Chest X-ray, PA view. Patient: 55 years old, sex M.
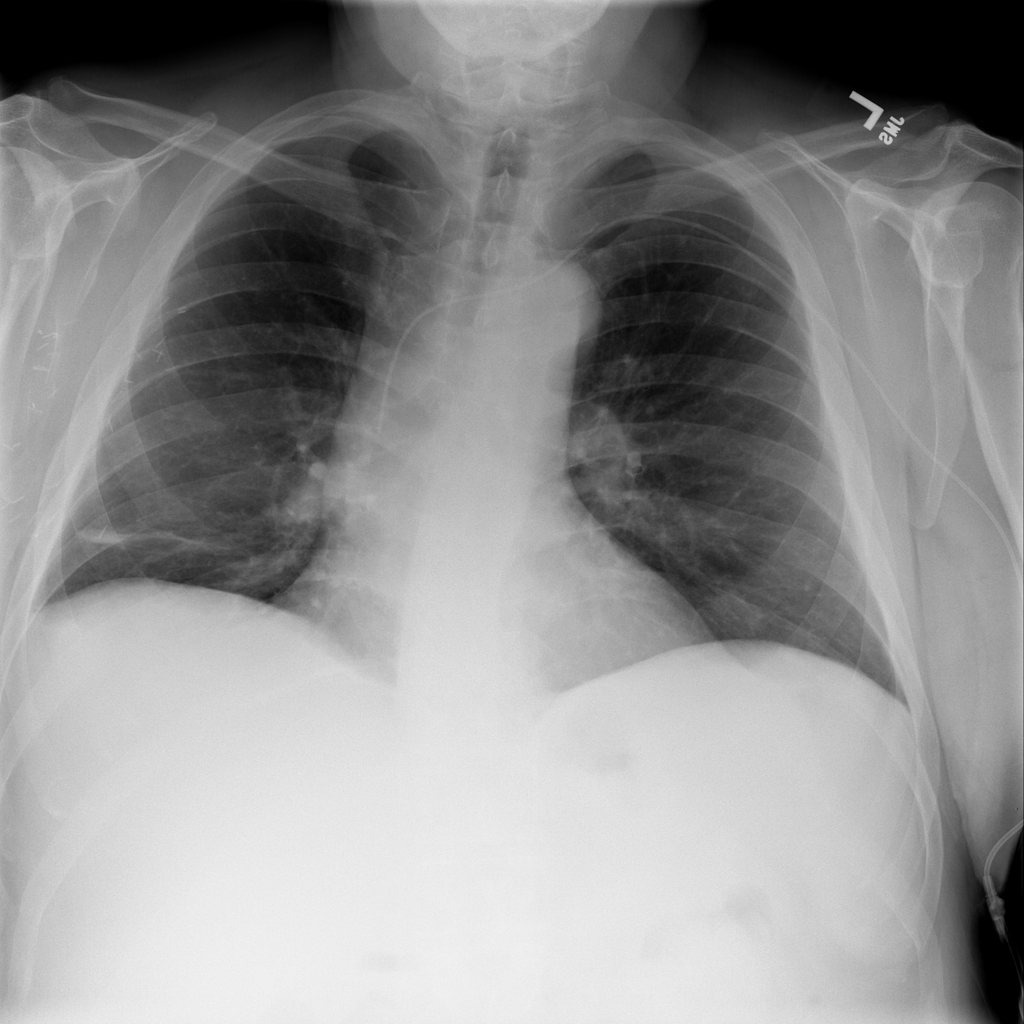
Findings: Atelectasis